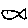
Label: fish